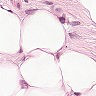
Metastatic tissue present: yes